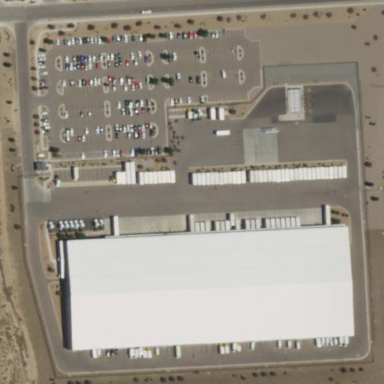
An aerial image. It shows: Logistics area.